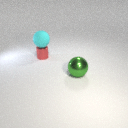
small red metal cylinder behind large green metal sphere